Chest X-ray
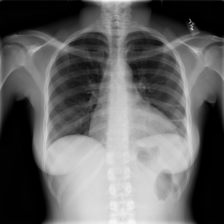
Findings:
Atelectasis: positive
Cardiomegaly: negative
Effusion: negative
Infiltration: negative
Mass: negative
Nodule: negative
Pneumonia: negative
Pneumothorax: negative
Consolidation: negative
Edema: negative
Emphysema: negative
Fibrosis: negative
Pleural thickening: negative
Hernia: negative